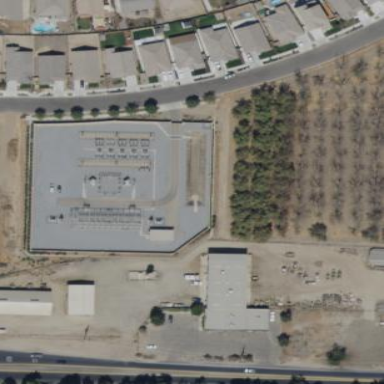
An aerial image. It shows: Outdoor distribution substation.